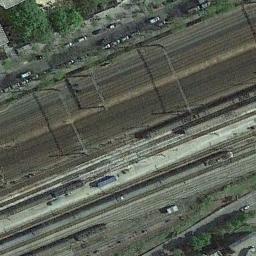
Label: railway